Interaction volume radius: 5 \u00c5
Interaction volume height: 40 \u00c5
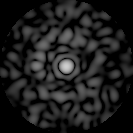
Disorder parameter: 0.8848